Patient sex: F
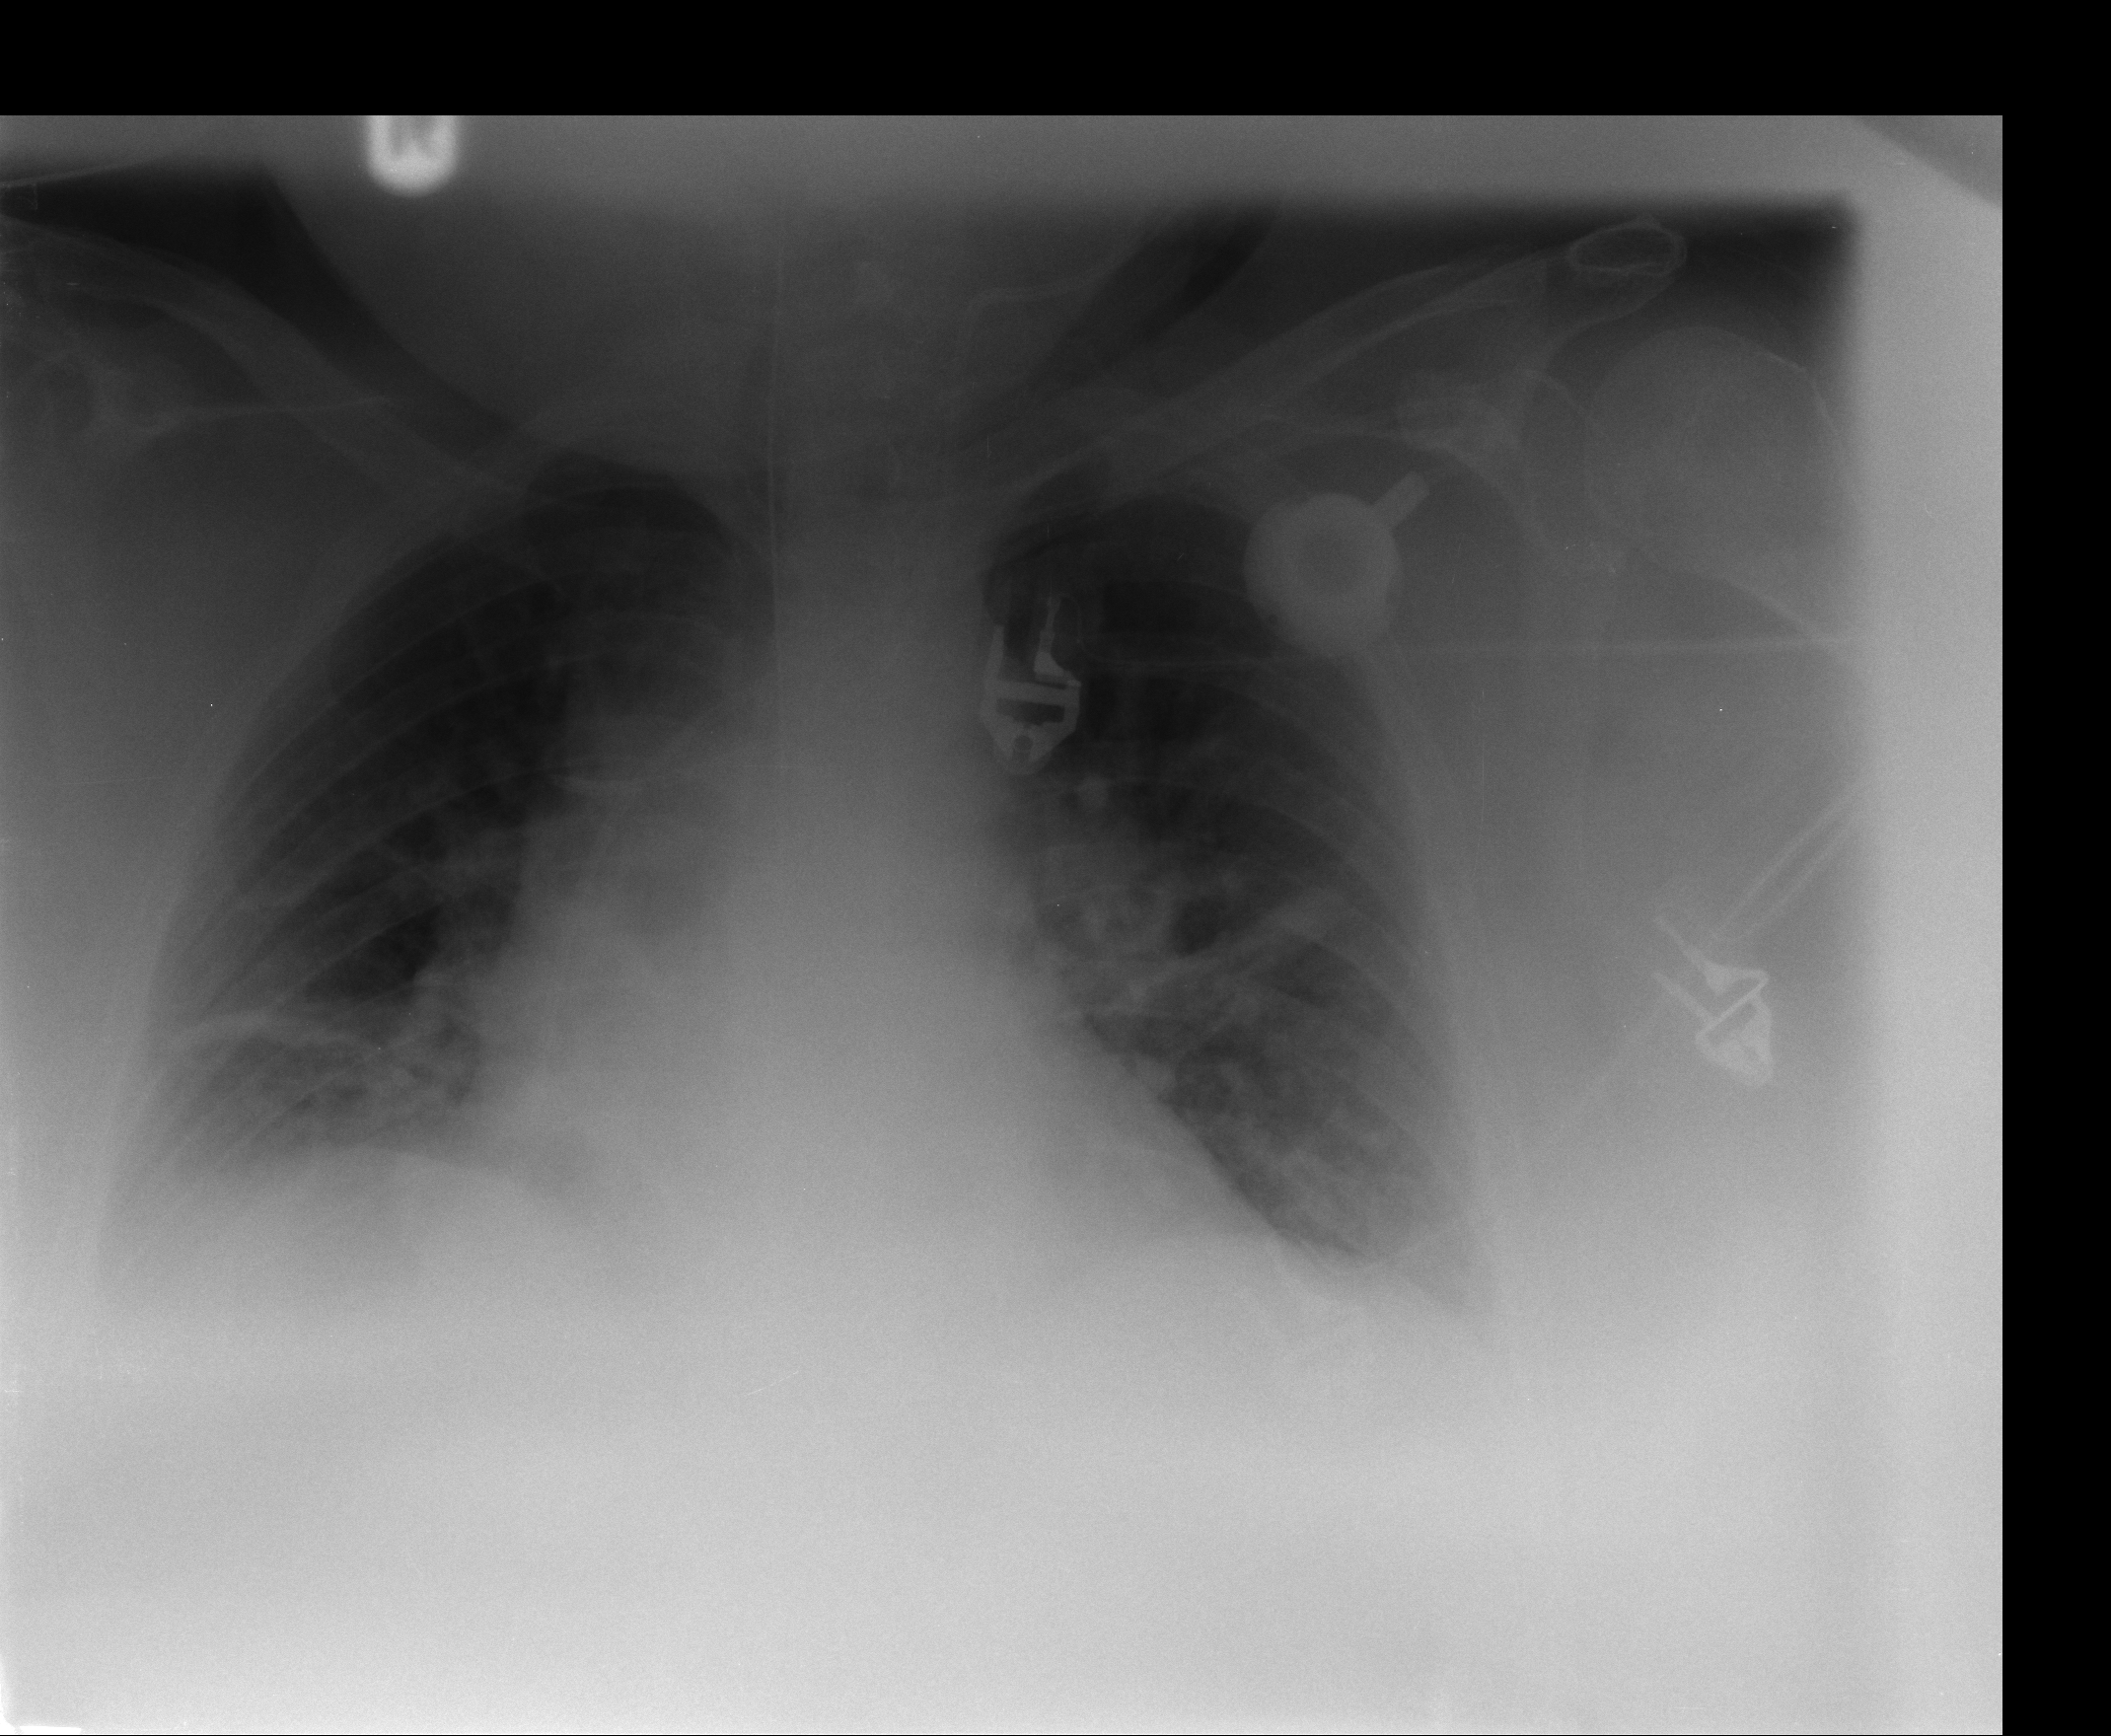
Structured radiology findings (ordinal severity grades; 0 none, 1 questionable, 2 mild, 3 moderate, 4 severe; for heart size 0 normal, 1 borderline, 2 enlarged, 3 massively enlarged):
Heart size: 2
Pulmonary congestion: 2
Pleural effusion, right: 1
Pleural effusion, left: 1
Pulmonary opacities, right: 0
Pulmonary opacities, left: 0
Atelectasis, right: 2
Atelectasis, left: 2